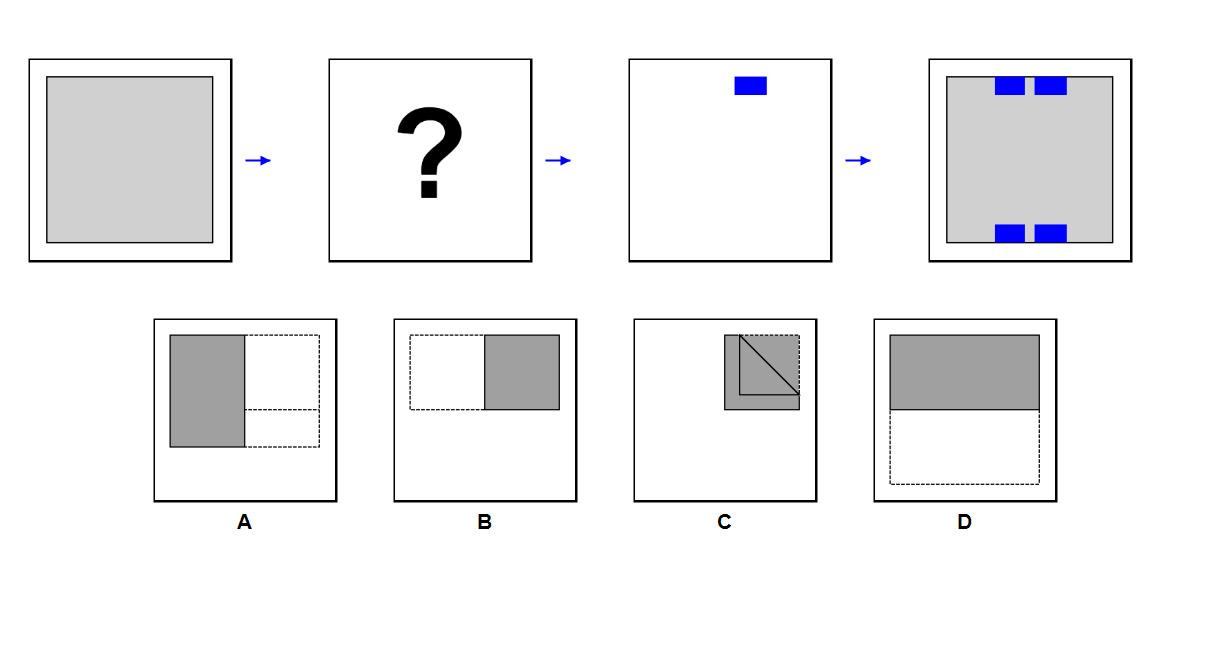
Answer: A